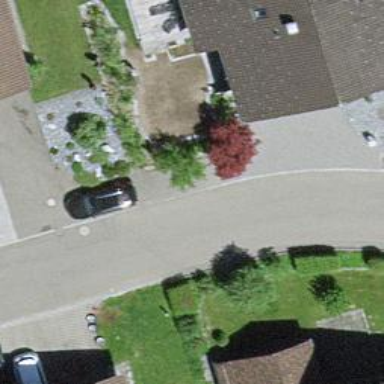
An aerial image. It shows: Residential road with asphalt surface.